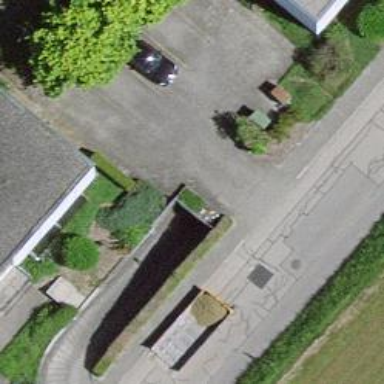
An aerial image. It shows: Parking entrance.